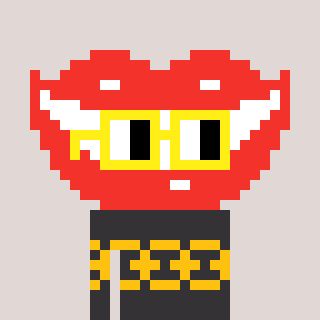
a pixel art character with square yellow glasses, a smile-shaped head and a grayscale-colored body on a warm background